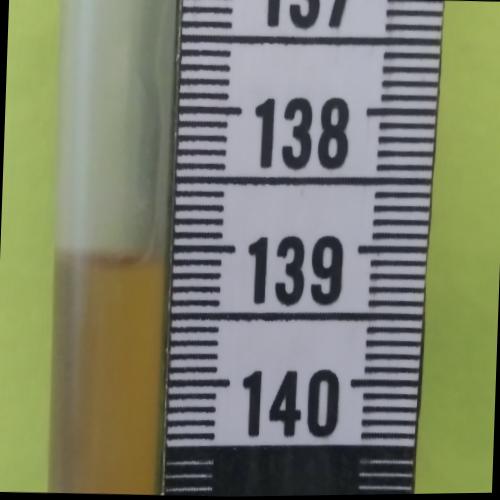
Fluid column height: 139.1 cm